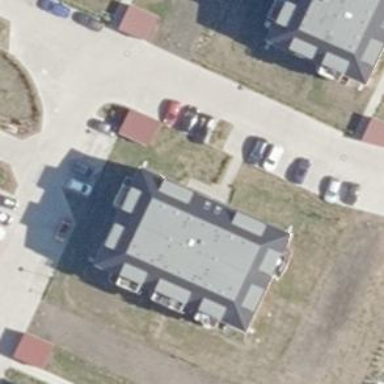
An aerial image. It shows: Quadruple saltbox roof shape on apartment building.